Question: this code
'''
<svg viewbox="0 0 100% 100%" width="100%" height="400px">
<mask id="mask" x="0" y="0" width="100%" height="100%">
<rect x="0" y="0" width="100%" height="100%" fill="#fff"/>
<ellipse cx="50%" cy="50%" rx="100" ry="150" stroke="red" stroke-width="10"/>
</mask>
<rect x="0" y="0" width="100%" height="100%" mask="url(#mask)" fill-opacity="0.7"/>
</svg>
'''
return this as a result

I want to have this same result, but with a red border instead of gray in the ellipse and that this is not affected by the opacity of the rect.
I also need the inside of the ellipse to be transparent (not white) and that it is not affected by the opacity of the rect.
Is this possible?
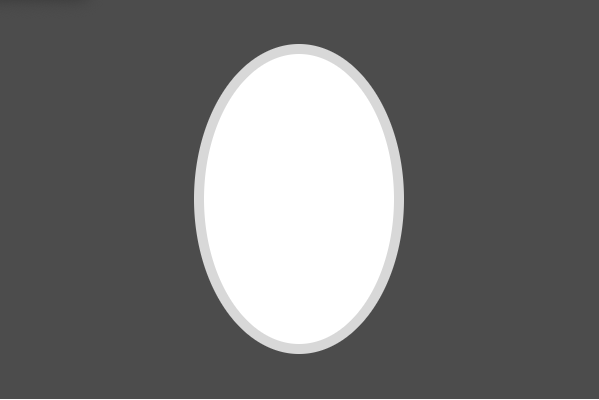
Answer: If you are asking whether you can include a red ellipse as part of your mask, then the answer is no. Any colours in a mask are converted to alpha values.
If you want a red ellipse around your "hole", then you need to add it as a separate element on top of the rect.
'''
body {
background-color: linen;
}
'''
'''
<svg viewbox="0 0 100% 100%" width="100%" height="400px">
<defs>
<!-- pull ellipse out as a reusable shape. Used by mask and for red border. -->
<ellipse id="one" cx="50%" cy="50%" rx="100" ry="150"/>
<mask id="mask" x="0" y="0" width="100%" height="100%">
<rect x="0" y="0" width="100%" height="100%" fill="#fff"/>
<use xlink:href="#one" fill="black"/>
</mask>
</defs>
<rect x="0" y="0" width="100%" height="100%" mask="url(#mask)" fill-opacity="0.7"/>
<use xlink:href="#one" fill="none" stroke="red" stroke-width="10"/>
</svg>
'''